Chest X-ray. View position: PA
Patient age: 56
Patient sex: M
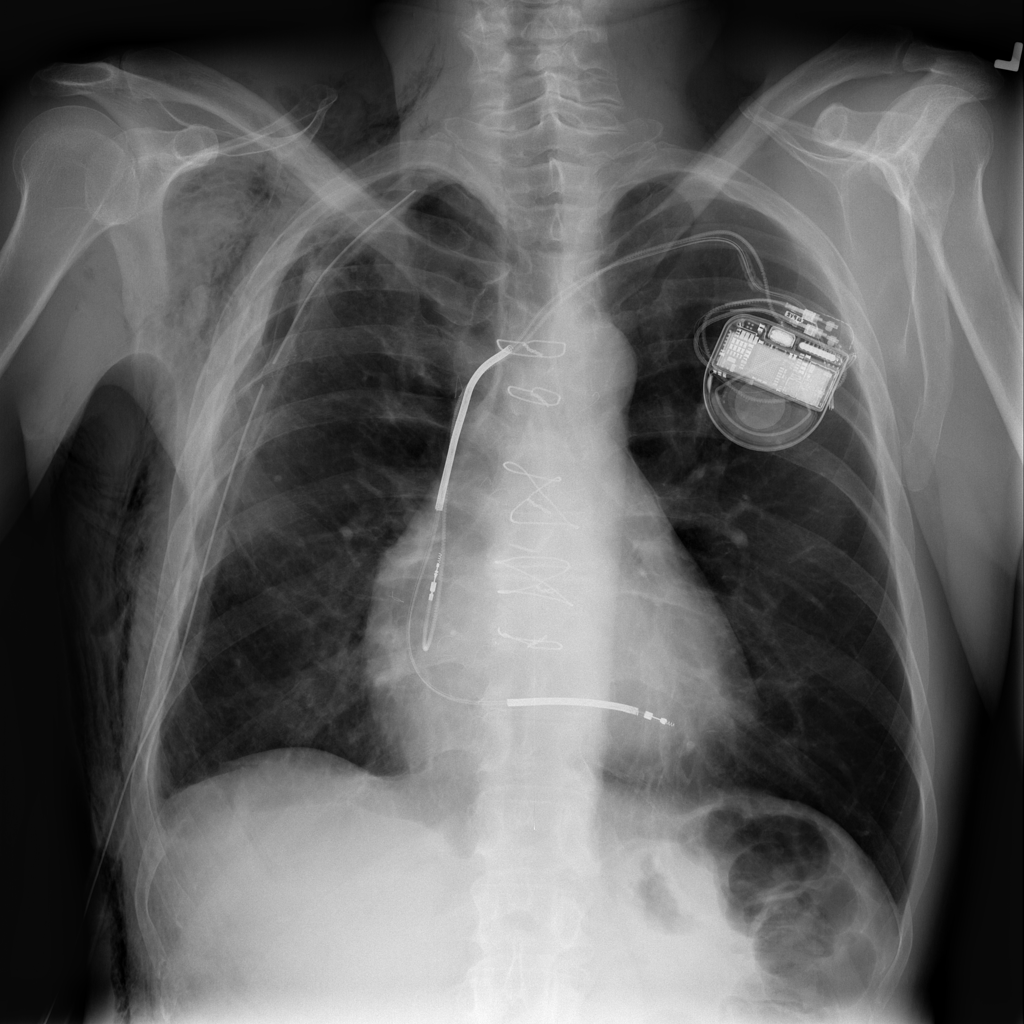
Finding: Pneumothorax